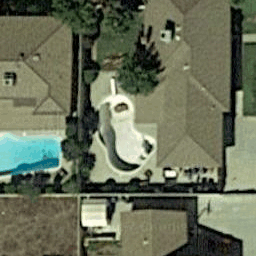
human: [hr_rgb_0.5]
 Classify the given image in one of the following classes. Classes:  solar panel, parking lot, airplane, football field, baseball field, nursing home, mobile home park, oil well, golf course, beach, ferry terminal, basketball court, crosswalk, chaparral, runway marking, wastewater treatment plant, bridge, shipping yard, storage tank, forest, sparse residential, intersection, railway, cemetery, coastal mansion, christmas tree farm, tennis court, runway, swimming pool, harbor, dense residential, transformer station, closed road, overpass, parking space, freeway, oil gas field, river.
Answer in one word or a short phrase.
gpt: swimming pool